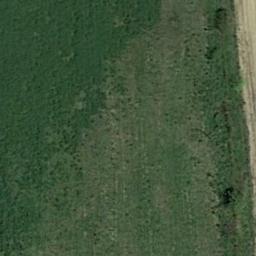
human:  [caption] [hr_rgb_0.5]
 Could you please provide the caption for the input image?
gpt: A large dark green and light green mixed grass .

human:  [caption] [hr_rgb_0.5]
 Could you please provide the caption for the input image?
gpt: The entire image is dominated by grass .

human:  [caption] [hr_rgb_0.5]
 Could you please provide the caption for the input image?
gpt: The grass on the left side of the meadow is dense and the grass on the right side of the meadow is sparse .

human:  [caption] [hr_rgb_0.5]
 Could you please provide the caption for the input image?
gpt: The meadow is dense but uneven .

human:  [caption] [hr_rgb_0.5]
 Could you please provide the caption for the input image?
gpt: A sparse green meadow with some grass .